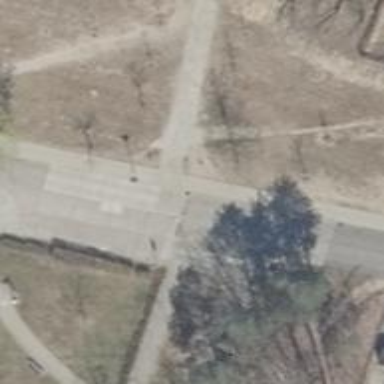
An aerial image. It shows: Footway along the road.